Question: I'm using WPF DataGrid and there is an extra column on the right side.
How can I remove it ?

XAML:
'''
<Grid>
<DataGrid ItemsSource="{Binding Persons}" Background="LightBlue" AutoGenerateColumns="False" Width="200">
<DataGrid.Columns>
<DataGridTextColumn Header="First Name" Binding="{Binding FirstName}" Width="200"/>
</DataGrid.Columns>
</DataGrid>
</Grid>
'''
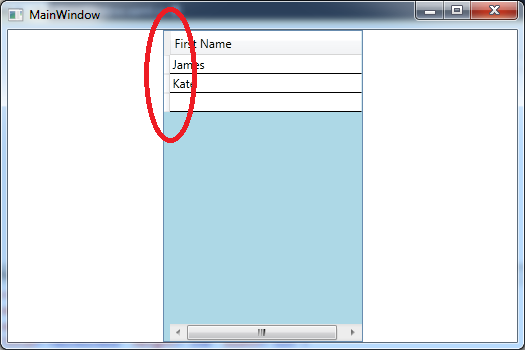
Answer: You can set RowHeader width to 0, but not actually remove the RowHeader itself, as far as I know. You can use this line of code after InitializeComponent():
'''
dataGrid.RowHeaderWidth = 0;
'''
EDIT: Note that user will not be able to select rows(for example for deleting) if you do this.